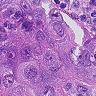
Metastatic tissue present: yes